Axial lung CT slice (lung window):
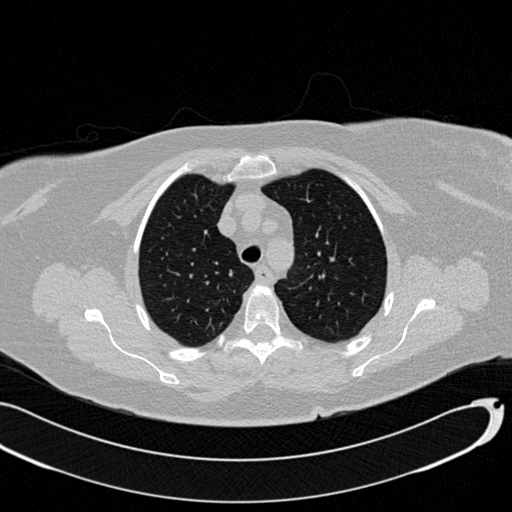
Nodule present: no